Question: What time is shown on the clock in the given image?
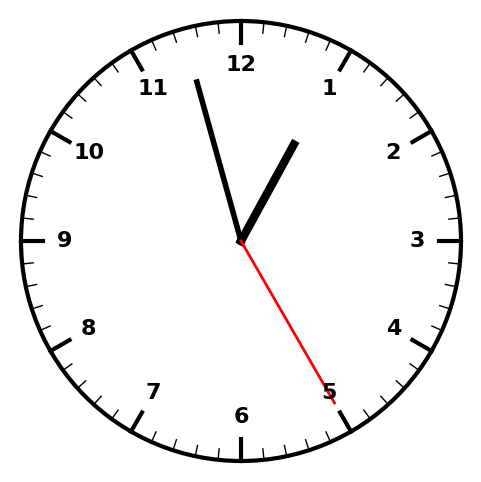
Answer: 12:57:25